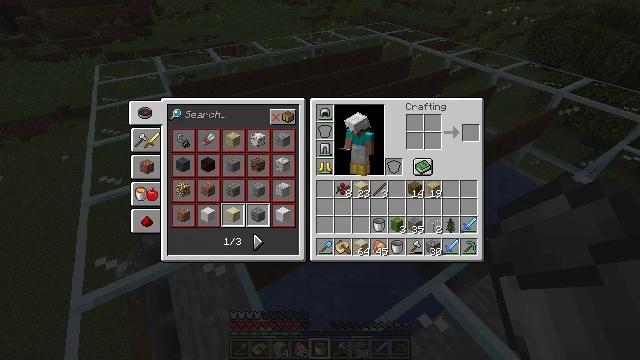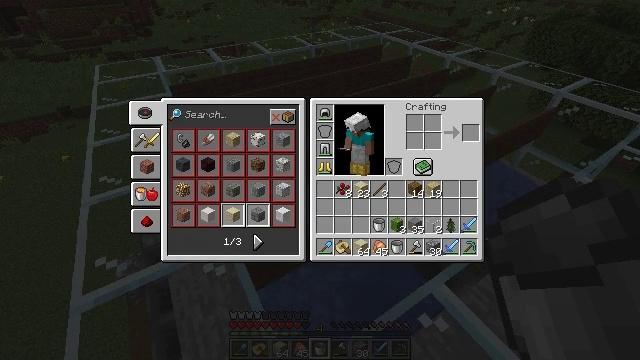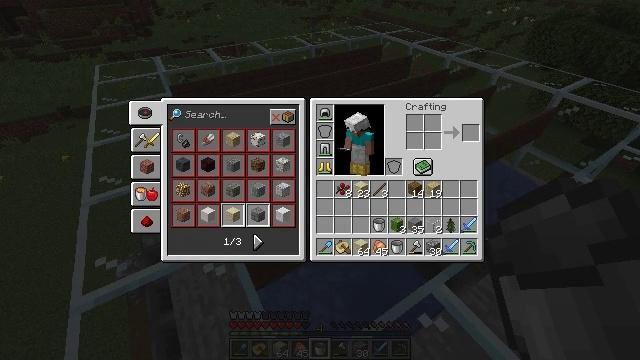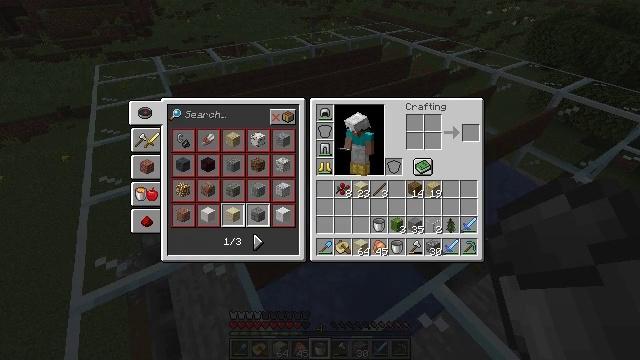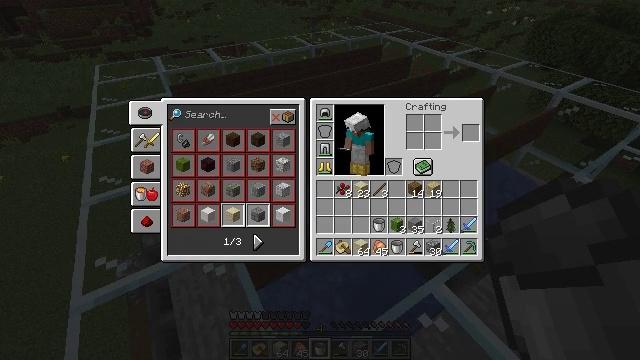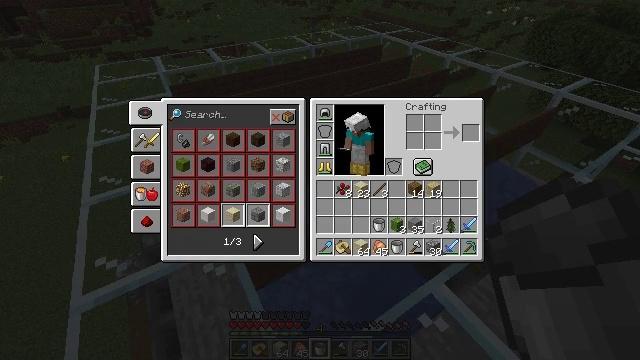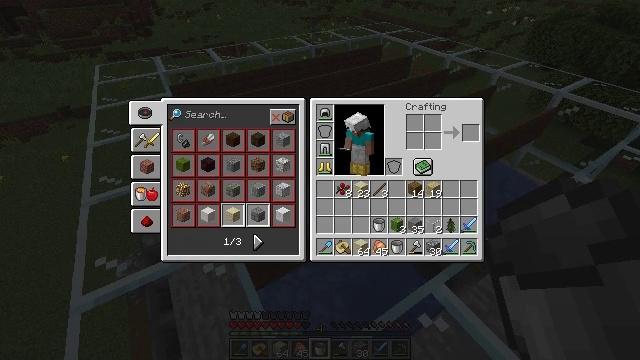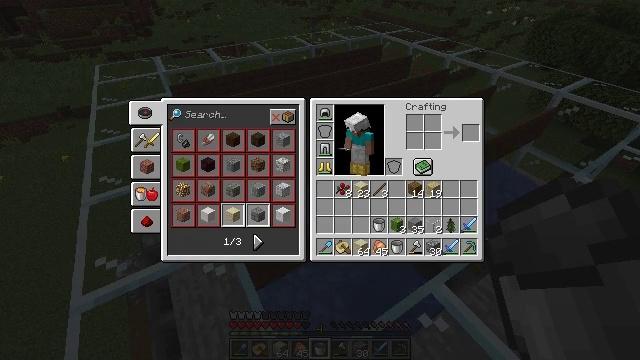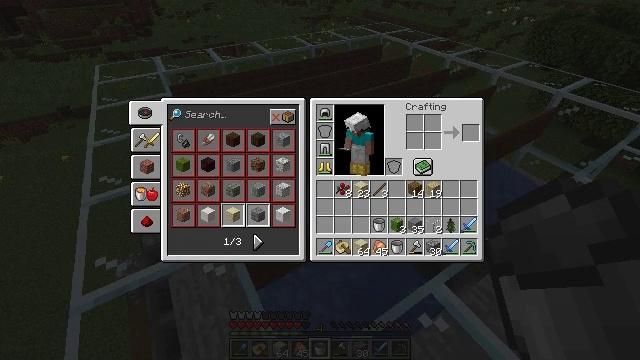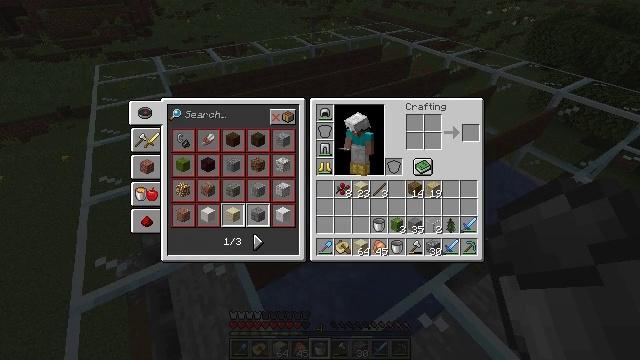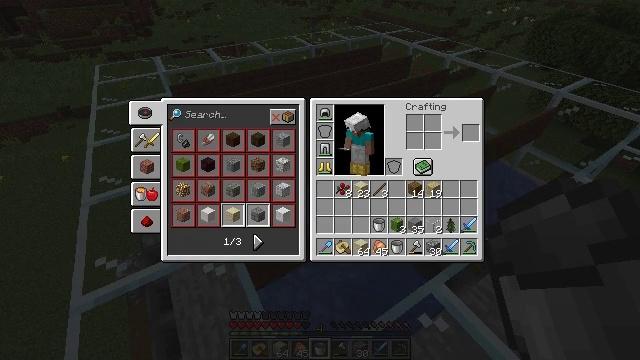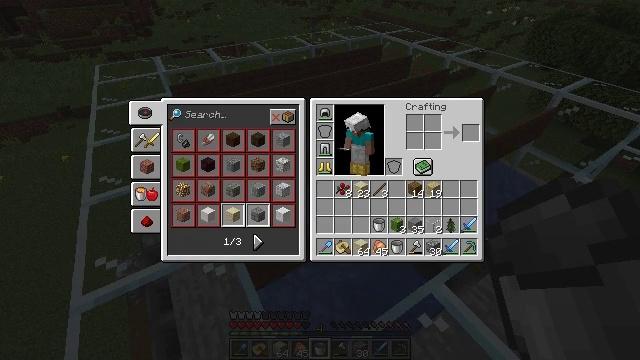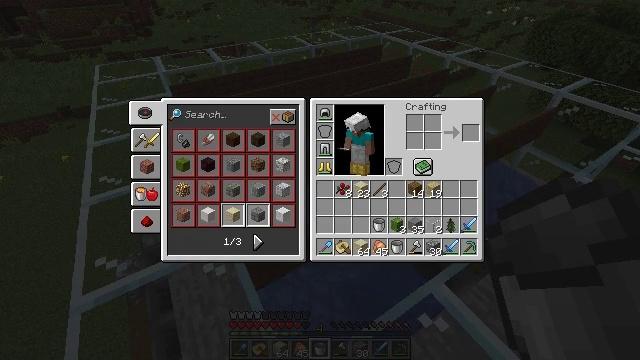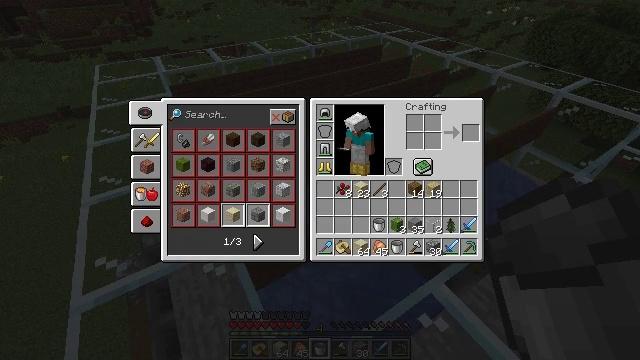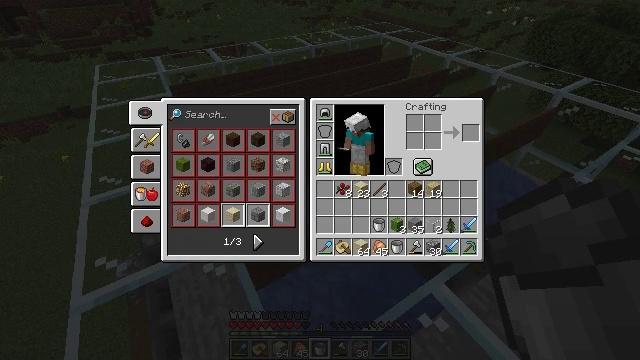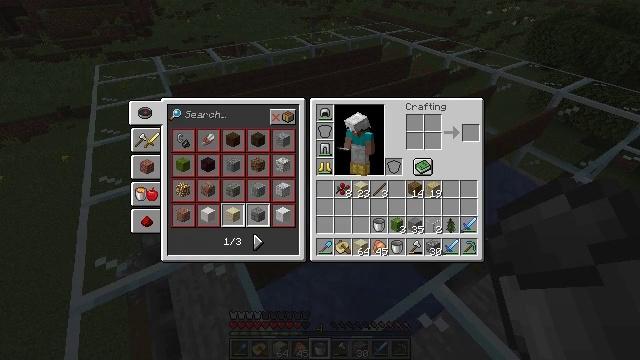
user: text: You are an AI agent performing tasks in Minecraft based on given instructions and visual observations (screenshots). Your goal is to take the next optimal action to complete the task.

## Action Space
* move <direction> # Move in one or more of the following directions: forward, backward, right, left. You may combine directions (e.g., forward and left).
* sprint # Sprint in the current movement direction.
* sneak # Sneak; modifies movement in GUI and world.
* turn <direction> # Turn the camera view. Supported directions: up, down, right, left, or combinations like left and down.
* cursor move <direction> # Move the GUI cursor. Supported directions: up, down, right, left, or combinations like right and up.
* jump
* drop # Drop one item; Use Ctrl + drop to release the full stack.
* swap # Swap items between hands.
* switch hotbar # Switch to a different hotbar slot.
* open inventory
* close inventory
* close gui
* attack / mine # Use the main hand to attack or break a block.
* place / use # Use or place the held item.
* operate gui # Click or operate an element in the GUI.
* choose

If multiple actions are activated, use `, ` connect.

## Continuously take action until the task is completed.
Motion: motion action
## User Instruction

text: Attack the spruce sign to dismantle it.
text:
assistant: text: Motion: no_op
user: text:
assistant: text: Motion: no_op
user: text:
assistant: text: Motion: no_op
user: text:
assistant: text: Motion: no_op
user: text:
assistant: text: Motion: no_op
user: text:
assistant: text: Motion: no_op
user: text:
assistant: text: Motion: no_op
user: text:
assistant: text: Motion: no_op
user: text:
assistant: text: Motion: no_op
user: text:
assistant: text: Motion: no_op
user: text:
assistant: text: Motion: no_op
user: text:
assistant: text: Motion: no_op
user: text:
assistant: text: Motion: no_op
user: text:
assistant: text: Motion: no_op
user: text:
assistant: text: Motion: no_op
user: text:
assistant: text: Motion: no_op
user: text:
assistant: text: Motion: cursor move right and up
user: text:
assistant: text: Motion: cursor move right
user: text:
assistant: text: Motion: no_op
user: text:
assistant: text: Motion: no_op
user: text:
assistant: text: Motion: cursor move right
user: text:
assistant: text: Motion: cursor move right
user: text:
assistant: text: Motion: cursor move right
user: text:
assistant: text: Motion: cursor move right
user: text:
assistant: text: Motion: no_op
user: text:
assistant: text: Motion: cursor move right
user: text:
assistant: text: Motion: cursor move right
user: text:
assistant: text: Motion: no_op
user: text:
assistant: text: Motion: cursor move right
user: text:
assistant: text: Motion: cursor move right